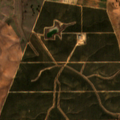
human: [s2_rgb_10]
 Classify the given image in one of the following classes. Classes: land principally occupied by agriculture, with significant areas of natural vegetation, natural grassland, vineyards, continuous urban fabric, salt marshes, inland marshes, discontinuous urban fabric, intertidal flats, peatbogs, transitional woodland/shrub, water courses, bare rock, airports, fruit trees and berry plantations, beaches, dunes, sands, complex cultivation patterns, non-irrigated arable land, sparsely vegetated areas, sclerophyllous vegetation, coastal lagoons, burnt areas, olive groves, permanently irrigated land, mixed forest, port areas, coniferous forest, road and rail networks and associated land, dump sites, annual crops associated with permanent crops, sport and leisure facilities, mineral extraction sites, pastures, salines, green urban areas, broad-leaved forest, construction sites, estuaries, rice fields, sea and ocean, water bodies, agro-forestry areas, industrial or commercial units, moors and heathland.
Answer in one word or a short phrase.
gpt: non-irrigated arable land, permanently irrigated land, olive groves, pastures